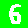
Digit: 6